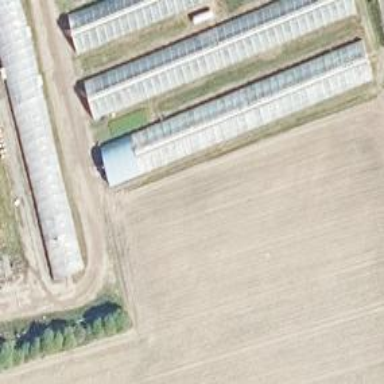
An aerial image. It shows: Greenhouse with round roof.